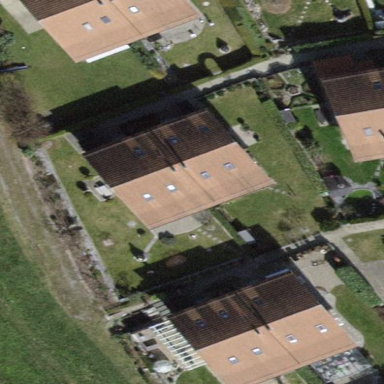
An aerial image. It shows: Gabled roofed house.